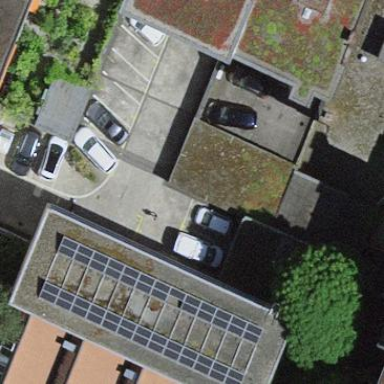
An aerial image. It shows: Group of garages.